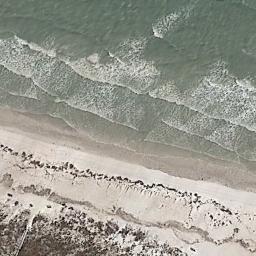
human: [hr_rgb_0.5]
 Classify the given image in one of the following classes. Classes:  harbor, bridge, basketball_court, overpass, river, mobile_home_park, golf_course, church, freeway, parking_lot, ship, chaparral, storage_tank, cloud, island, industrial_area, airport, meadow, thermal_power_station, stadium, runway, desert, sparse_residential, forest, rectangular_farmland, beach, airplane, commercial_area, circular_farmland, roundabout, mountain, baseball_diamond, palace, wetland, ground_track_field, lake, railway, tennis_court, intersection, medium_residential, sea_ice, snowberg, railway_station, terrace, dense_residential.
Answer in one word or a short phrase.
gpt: beach